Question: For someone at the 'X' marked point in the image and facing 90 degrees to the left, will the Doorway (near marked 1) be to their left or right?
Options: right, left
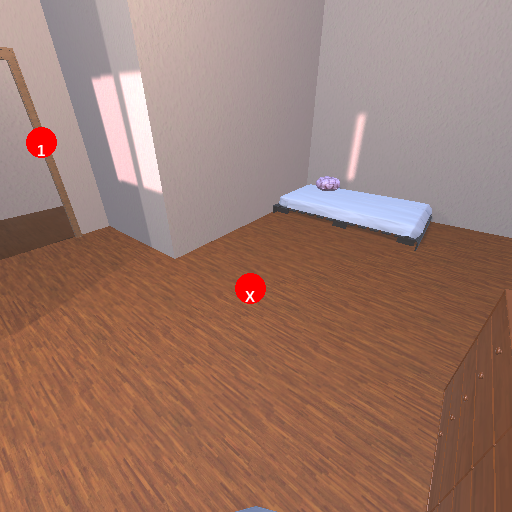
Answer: right